Question: supposing I have a matrix like
'''
0 -1 0 0
0 0 -1 0
0 0 0 0
0 0 -1 -1
'''
so in this case The matrix represents:

0's are conected and -1 are not
How can I get Adjacency matrix from it?
I know
'''
h[i][j] = 0, if there is no direct link from i to j
(i and j are not neighbors)
h[i][j] = 1, if there is a direct link from i to j
(i and j are neighbors)
'''
so I am doing something like:
'''
Int32[,] original = new int[4, 4]
{
{0, -1, 0, 0},
{0, 0, -1, 0},
{0, 0, 0, 0},
{0, 0, -1, -1}
}
Int32[,] adjacent;
for (int i = 0; i < original.GetLength(0); i++){
for (int j = 0; j < original.GetLength(1); j++) {
//How to know if there is direct link from i to j
//if(){
// adjacent[i,j]=0;
//}else{
// adjacent[i,j]=1;
//}
}
}
'''
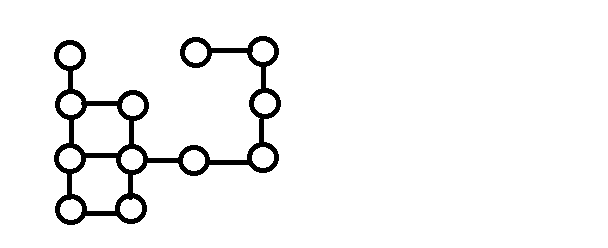
Answer: The adjacency matrix is an 'n' by 'n' matrix for a graph with 'n' nodes (see an example <URL>' coordinates of the node in your grid, and the node number which is between '0' and 'n-1'.
Here is some code that is along the right lines. I have looked at the output in the debugger and checking the first couple of rows it looked ok.
'''
class Program
{
static void AddToAdjacencyMatrix(Int32[,] adjacency, Int32[,] original,
Dictionary<Tuple<int, int>, int> coordinate2NodeNum,
Tuple<int, int> fromCoord, int deltaX, int deltaY)
{
Tuple<int, int> toCoord = new Tuple<int, int>(
fromCoord.Item1 + deltaX, fromCoord.Item2 + deltaY);
try { // quick and dirty way of catching out of range coordinates
if (original[toCoord.Item1,toCoord.Item2] == 0) {
int fromNodeNum = coordinate2NodeNum[fromCoord];
int toNodeNum = coordinate2NodeNum[toCoord];
adjacency[fromNodeNum, toNodeNum] = 1;
adjacency[toNodeNum, fromNodeNum] = 1;
}
}
catch {
}
}
static void Main(string[] args)
{
Int32[,] original = new int[4, 4]
{
{0, -1, 0, 0},
{0, 0, -1, 0},
{0, 0, 0, 0},
{0, 0, -1, -1}
};
// Adjacency matrix has column and row headings for each node in graph
// Therefore we need to map between the node number in the adjacency matrix
// (i.e. the column or row heading) and the physical grid coordinates
Dictionary<int, Tuple<int, int>> nodeNum2Coordinate = new Dictionary<int, Tuple<int, int>>();
Dictionary<Tuple<int, int>, int> coordinate2NodeNum = new Dictionary<Tuple<int, int>, int>();
int nodeCount = 0;
for (int i = 0; i < original.GetLength(0); i++){
for (int j = 0; j < original.GetLength(1); j++) {
if (original[i, j] == 0) {
Tuple<int, int> coord = new Tuple<int, int>(i,j);
nodeNum2Coordinate.Add(nodeCount, coord);
coordinate2NodeNum.Add(coord, nodeCount);
nodeCount++;
}
}
}
// Now create the adacency matrix
Int32[,] adjacency = new int[nodeCount, nodeCount];
for (int i = 0; i < original.GetLength(0); i++){
for (int j = 0; j < original.GetLength(1); j++) {
if (original[i, j] == 0) {
Tuple<int, int> fromCoord = new Tuple<int, int>(i,j);
// Check connections
AddToAdjacencyMatrix(adjacency, original, coordinate2NodeNum, fromCoord,
-1, 0); // UP
AddToAdjacencyMatrix(adjacency, original, coordinate2NodeNum, fromCoord,
+1, 0); // DOWN
AddToAdjacencyMatrix(adjacency, original, coordinate2NodeNum, fromCoord,
0, -1); // LEFT
AddToAdjacencyMatrix(adjacency, original, coordinate2NodeNum, fromCoord,
0, +1); // UP
}
}
}
Console.ReadLine();
}
}
'''